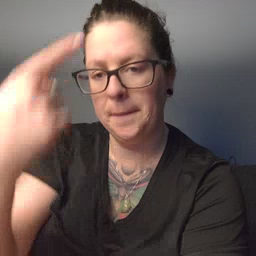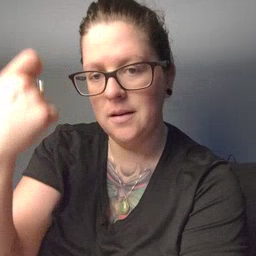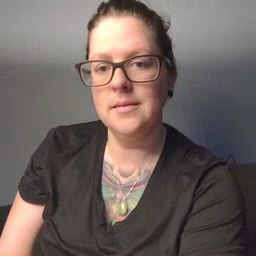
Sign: because